Question: I am trying to retrieve a column from another related table, and display that instead of the ID number thats associated in the index view pages.
'''
users: id, username, email
fillups: user_id, vehicle_id, mileage, fillup_date, cost, gallons
vehicles: make, model, color, vehicle_id
'''
When viewing fillups/index you see a list of Fillups, which have the id # associated with each user and vehicle.. i want it to say the username, and make of the vehicle instead (this are columns in the tables). I got this similarly to work in create/edit but that was just showing ALL vehicles for a specific user..
I can't find in the documentation how to do this, i know it deals specifically with the ORM. not sure though..
## Screen capture of the index view page
Currently Vehicle ID pulls from the Fillups.vehicle_id column, it needs to be changed to pull from the Vehicles.vehicle_name column..

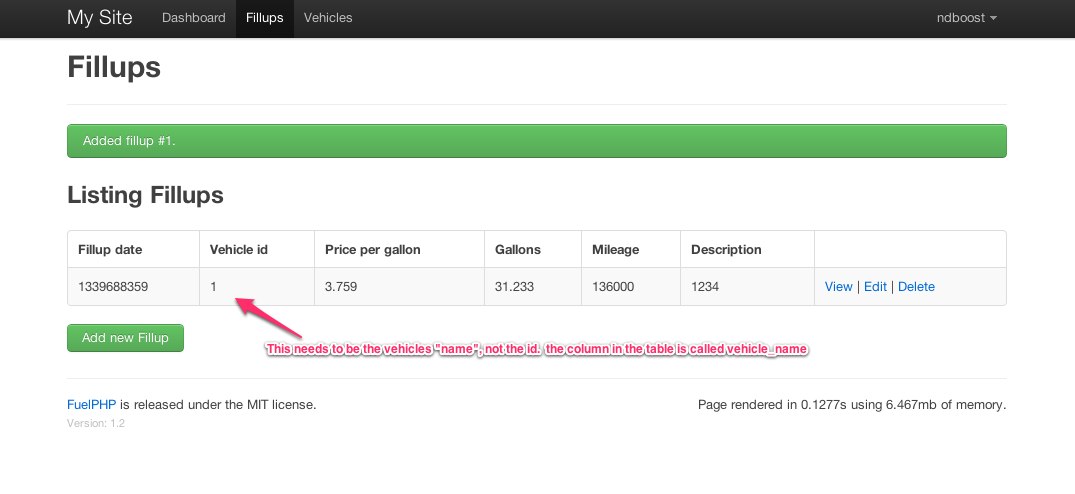
Answer: I answered my own question... by associating a 'has_many' and 'belongs_to' in the models i was able to call the 'vehicle_name' in the view.
in my fillup model i added:
'''
protected static $_belongs_to = array('vehicle');
'''
in my vehicle model i added:
'''
protected static $_has_many = array('fillups');
'''
in my view i then could call the vehicle name in the foreach loop like so:
'''
echo $fillup->vehicle->vehicle_name;
'''
---
I did the same thing for username in place of user_id